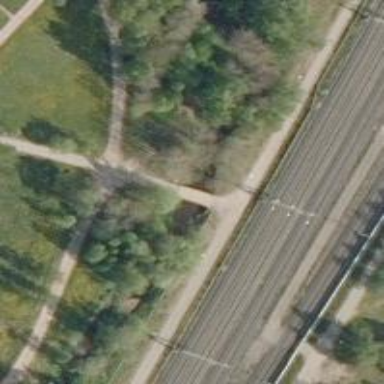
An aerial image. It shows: Bridge over cycleway.